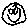
Label: smiley face